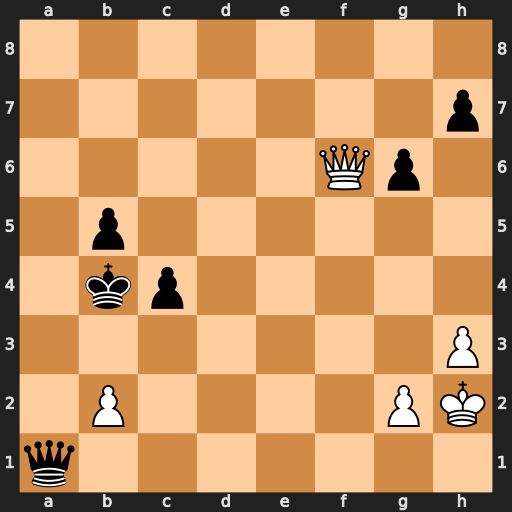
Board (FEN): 8/7p/5Qp1/1p6/1kp5/7P/1P4PK/q7
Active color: w
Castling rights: -
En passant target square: -
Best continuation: Qc3+ Ka4 b3+ Ka3 Qxa1+